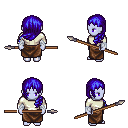
a pixel art fantasy rpg character, female body template, dark elf, purple skin, white long-sleeve shirt, robe skirt, blue left-swept hairstyle, white cloth bandages, spear, four views (front, back, left, right), 2x2 character sprite sheet, small pixel art, hard edges, no anti-aliasing